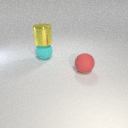
large cyan rubber sphere below large yellow metal cylinder